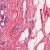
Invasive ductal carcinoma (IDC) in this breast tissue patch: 0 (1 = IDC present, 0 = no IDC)